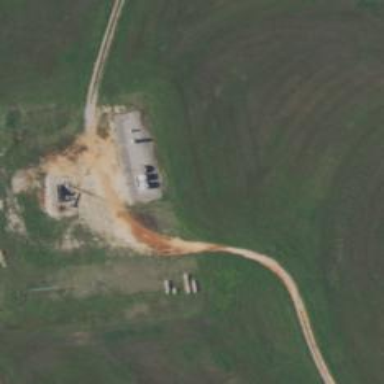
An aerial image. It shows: Storage tank that is man-made.